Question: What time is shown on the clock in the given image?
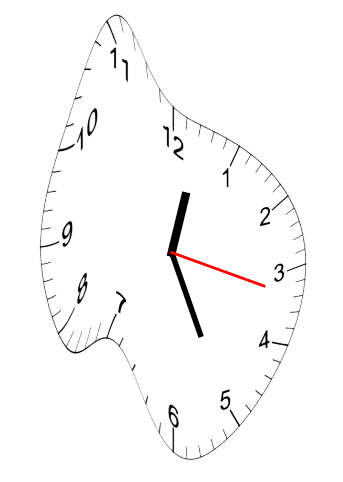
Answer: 12:25:17